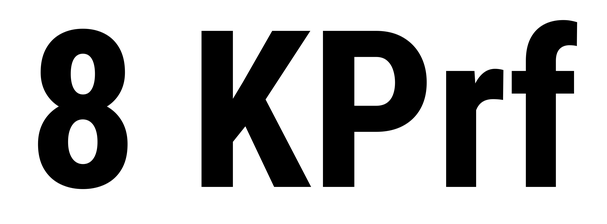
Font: Roboto_Condensed_Bold